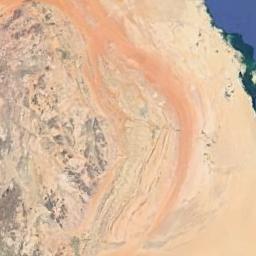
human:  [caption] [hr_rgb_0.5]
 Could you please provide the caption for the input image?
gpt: The yellow desert is next to the water .

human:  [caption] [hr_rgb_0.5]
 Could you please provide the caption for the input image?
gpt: The desert has yellow sand, Orange sand and many decayed rocks and the sea is next to the desert .

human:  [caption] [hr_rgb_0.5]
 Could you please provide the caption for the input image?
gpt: There are some bare rocks in this desert .

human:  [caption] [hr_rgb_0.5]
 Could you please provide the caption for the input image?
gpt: The light yellow desert covers the brown bare land beside the blue lake water .

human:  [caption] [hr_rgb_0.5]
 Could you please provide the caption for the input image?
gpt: A yellow desert beside a blue lake .